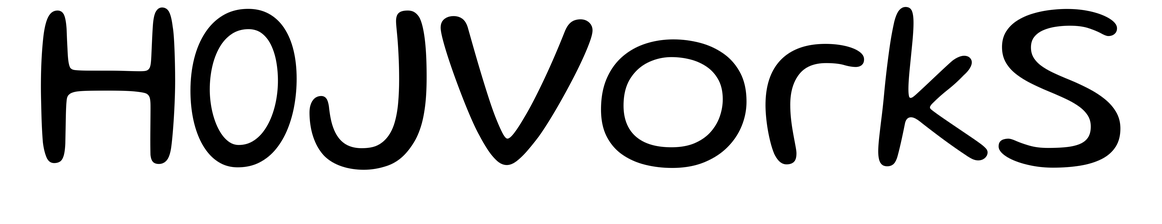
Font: Gluten_Light